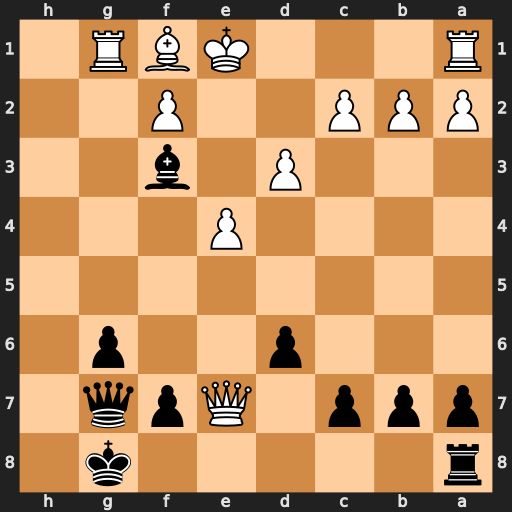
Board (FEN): r5k1/ppp1Qpq1/3p2p1/8/4P3/3P1b2/PPP2P2/R3KBR1
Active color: b
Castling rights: Q
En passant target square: -
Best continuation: Qxb2 Kd2 Qxa1